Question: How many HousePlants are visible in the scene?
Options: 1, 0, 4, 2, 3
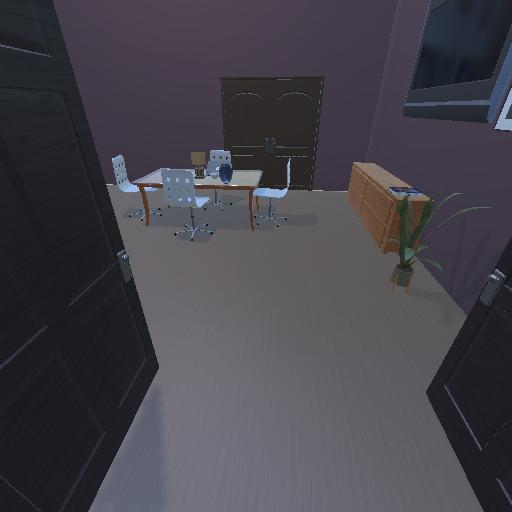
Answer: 1